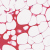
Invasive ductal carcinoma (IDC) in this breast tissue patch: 0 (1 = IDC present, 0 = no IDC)